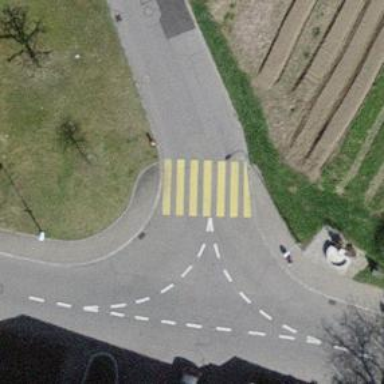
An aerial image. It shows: Marked road crossing.